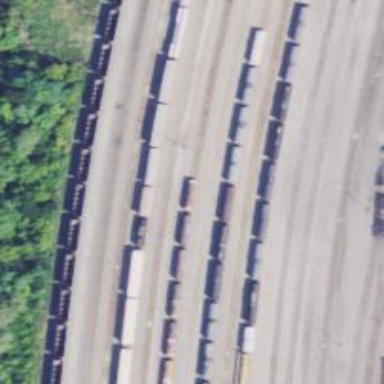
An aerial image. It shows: Railway yard.